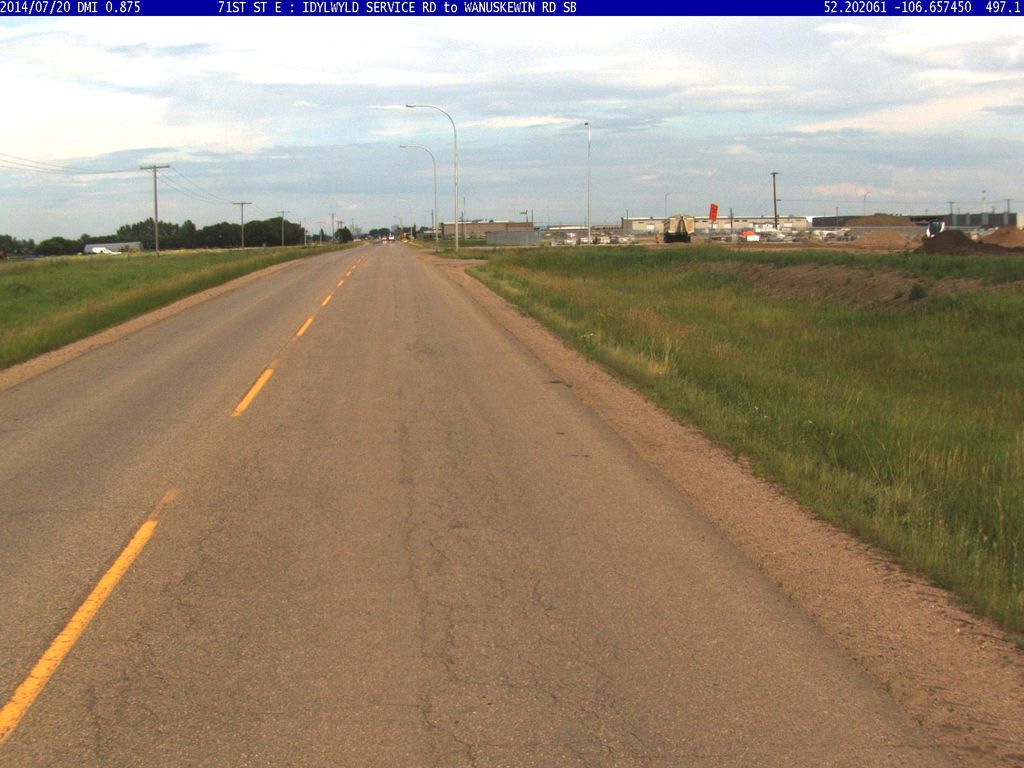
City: saskatoon